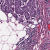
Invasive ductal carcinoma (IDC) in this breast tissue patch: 1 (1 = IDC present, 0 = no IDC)